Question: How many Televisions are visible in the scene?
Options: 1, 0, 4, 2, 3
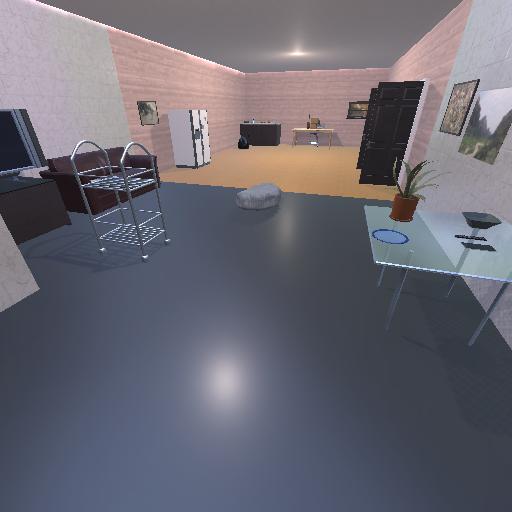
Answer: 1